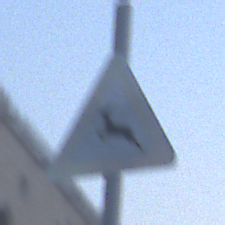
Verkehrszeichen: WildwechselRechts
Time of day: Dawn
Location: Outdoor (Urban)
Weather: Clear
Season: NotSpecified
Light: Natural